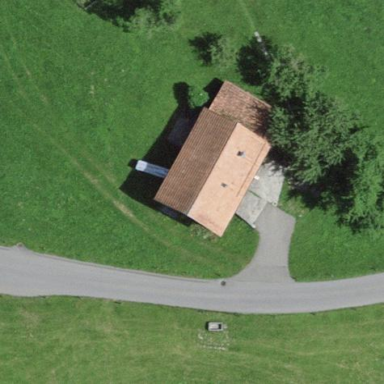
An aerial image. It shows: Gabled roof on farm auxiliary building.